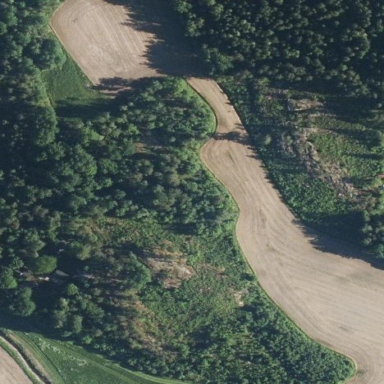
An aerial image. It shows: Beautiful woodland area.